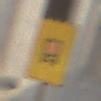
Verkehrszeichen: KennzeichnungspflichtigeFahrzeugeGefaehrlicheGueterOhnePfeilsymbol
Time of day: MorningAfternoon
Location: Outdoor (Urban)
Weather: Clear
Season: NotSpecified
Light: Natural